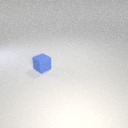
small blue rubber cube